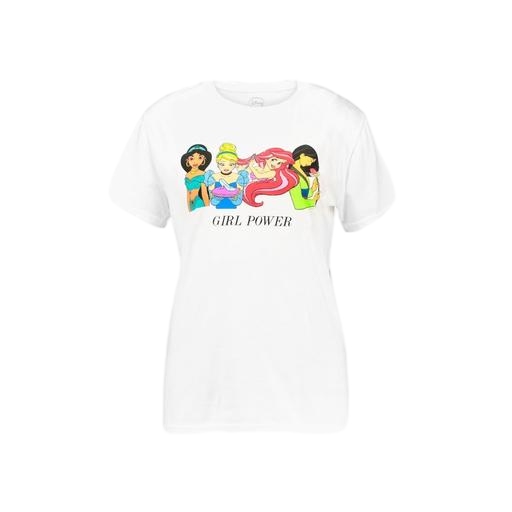
graphic t-shirt, gray women disney project short sleeve, print t-shirt, white background